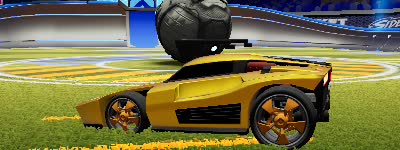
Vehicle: breakout